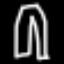
Label: pants